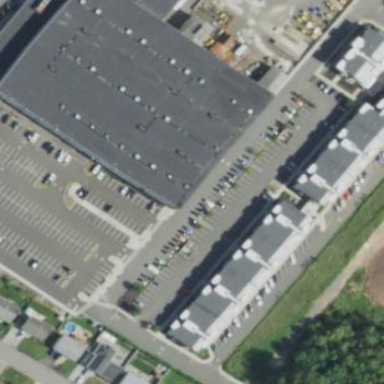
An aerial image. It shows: Industrial building.